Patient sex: M
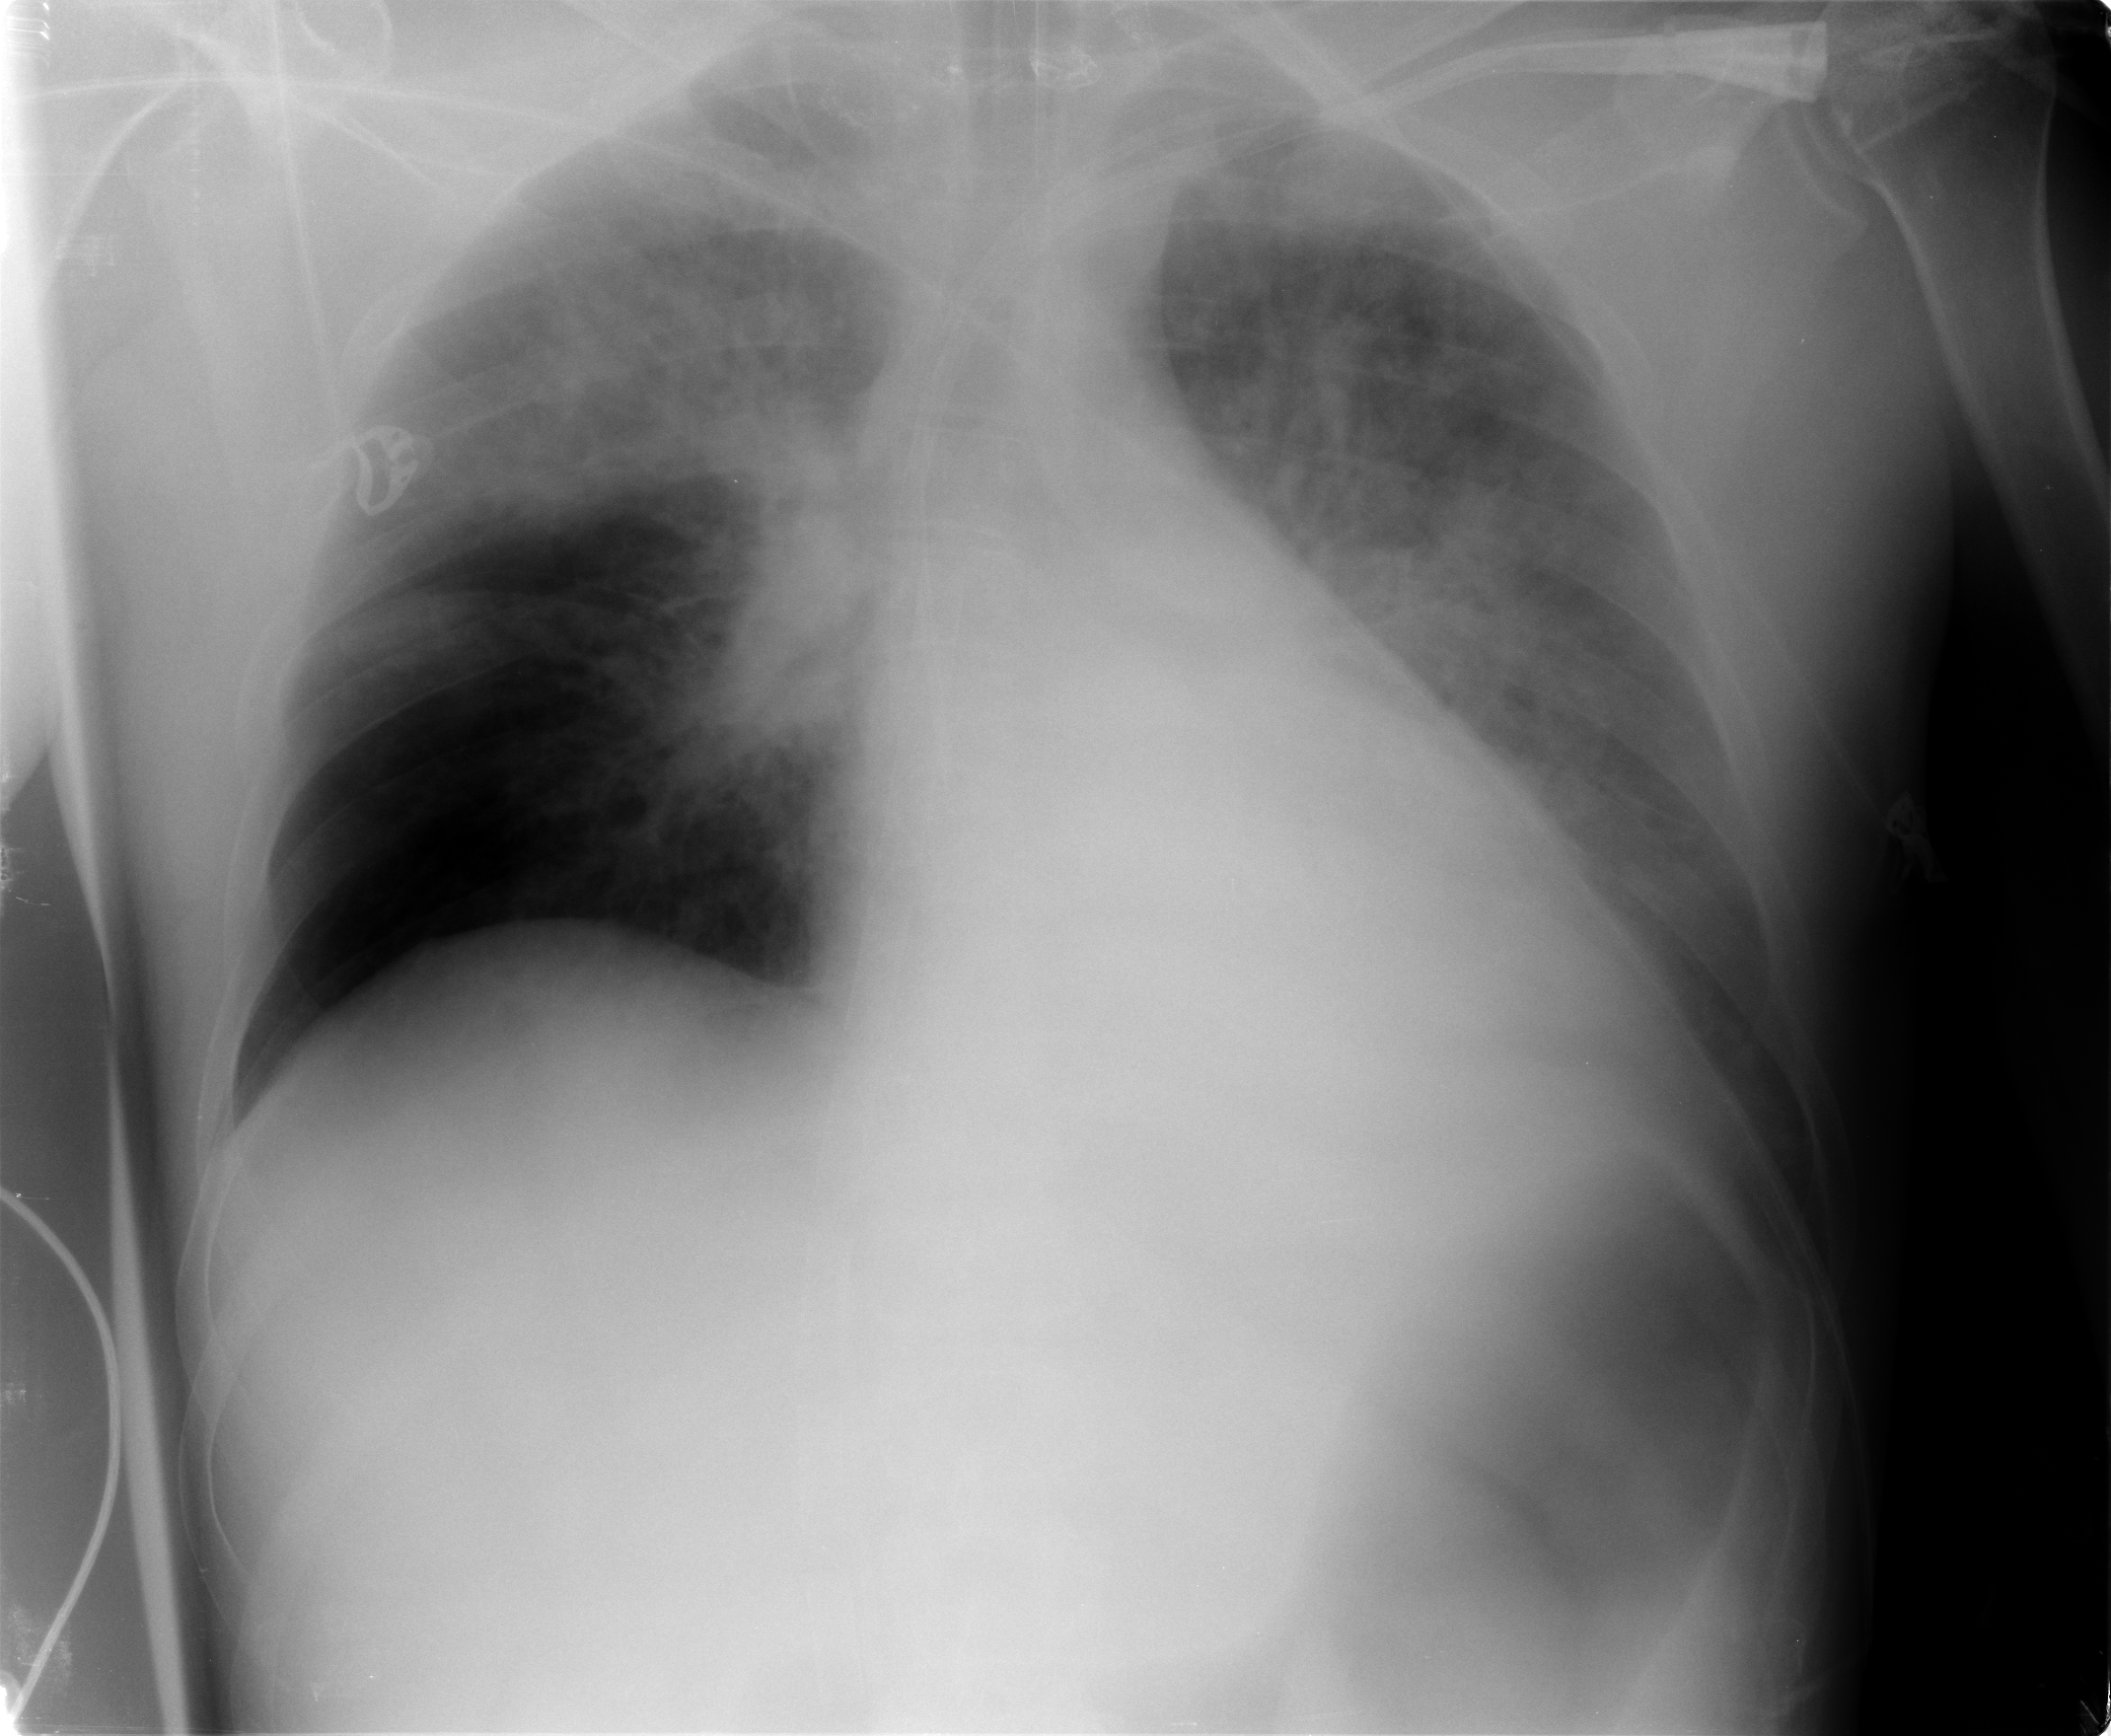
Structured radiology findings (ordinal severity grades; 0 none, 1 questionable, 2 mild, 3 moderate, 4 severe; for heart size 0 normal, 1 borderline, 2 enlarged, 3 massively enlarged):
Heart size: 2
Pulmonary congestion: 4
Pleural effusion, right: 0
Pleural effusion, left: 2
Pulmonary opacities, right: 3
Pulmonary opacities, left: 3
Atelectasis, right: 3
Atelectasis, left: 3